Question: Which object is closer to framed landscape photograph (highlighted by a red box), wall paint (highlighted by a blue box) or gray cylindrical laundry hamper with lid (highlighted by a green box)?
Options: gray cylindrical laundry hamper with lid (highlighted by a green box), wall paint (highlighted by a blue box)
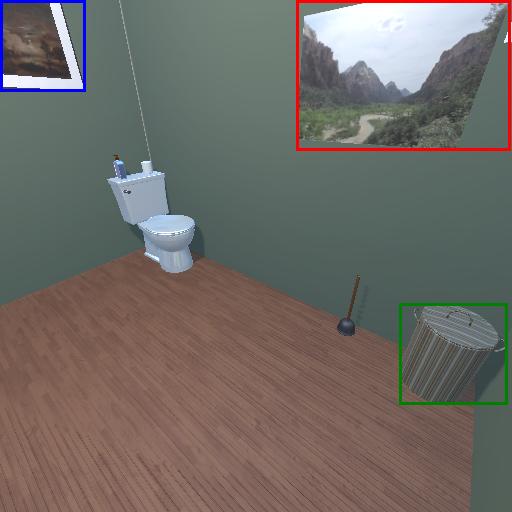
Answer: gray cylindrical laundry hamper with lid (highlighted by a green box)